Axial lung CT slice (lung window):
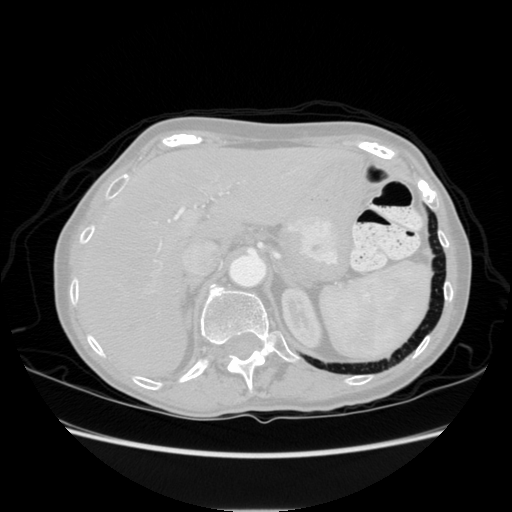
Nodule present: no